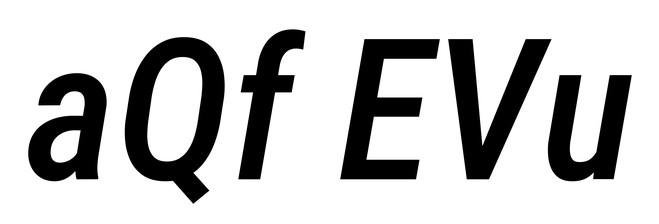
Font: Roboto-Italic_Condensed_Medium_Italic